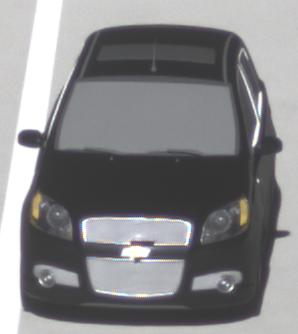
Make: Chevrolet
Model: Aveo 1.2
Detailed model: Aveo
Model produced from: 2008/06
Model produced until: 2011/01
Doors: 3
Color: black
Road condition: dry road
Daytime: morning or afternoon
Contrast: high contrast